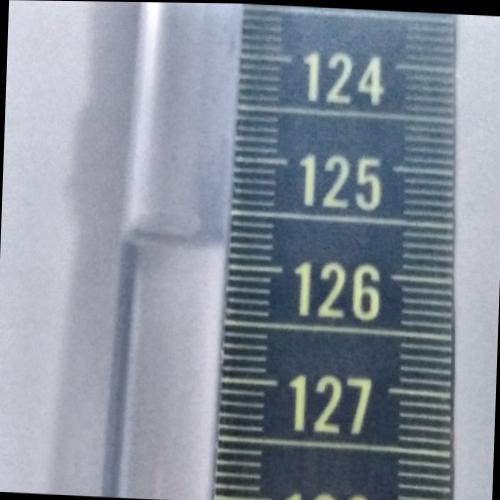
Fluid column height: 125.8 cm